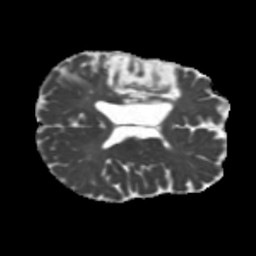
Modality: MD
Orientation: axial
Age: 61
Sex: male
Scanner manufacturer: siemens
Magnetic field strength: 3 T
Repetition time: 5.25 s
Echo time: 0.08 s